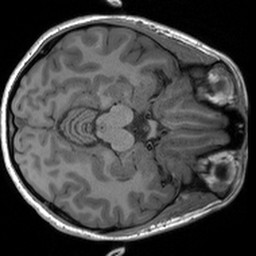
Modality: T1w
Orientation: axial
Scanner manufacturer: siemens
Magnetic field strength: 3 T
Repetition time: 1.54 s
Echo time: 0.00234 s